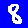
Digit: 8